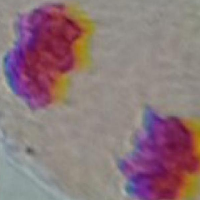
Label: telophase